【题型】解答题　【知识点】解析几何　【难度】medium
已知椭圆 \( C:\frac{x^2}{a^2}+\frac{y^2}{b^2}=1(a>b>0) \) 的离心率为 \( \frac{\sqrt{2}}{2} \)，以 \( C \) 的短轴为直径的圆与直线 \( y = ax + 6 \) 相切。直线 \( l \) 过右焦点 \( F \) 且不平行于坐标轴，\( l \) 与 \( C \) 有两交点 \( A \)，\( B \)。

(1) 求 \( C \) 的方程；

(2) 若椭圆 \( C \) 上存在点 \( P \)，使得四边形 \( OAPB \) 为平行四边形，求此时直线 \( l \) 的方程；

(3) 在 \( x \) 轴上是否存在点 \( S(s,0) \) 使得 \( \angle ASF = \angle BSF \) 恒成立？若存在，求出 \( s \) 的值；若不存在，说明理由。
【解答】
【答案】(1) \( \frac{x^2}{8}+\frac{y^2}{4}=1 \)

(2) \( x \pm \sqrt{2}y - 2 = 0 \)

(3) 存在，\( s = 4 \)

\vspace{0.5em}
【分析】(1) 由已知条件列出方程组解出 \( a^2,b^2 \) 即可求解；

(2) 设直线 \( l \) 的方程为 \( y = k(x-2)(k \neq 0) \)，与椭圆方程联立消元，设 \( A(x_1,y_1) \)，\( B(x_2,y_2) \)，\( P(x_3,y_3) \)，由四边形 \( OAPB \) 为平行四边形得 \( x_3 = x_1 + x_2 \)，\( y_3 = y_1 + y_2 \)，由韦达定理得点 \( P \) 的坐标，又点 \( P \) 在椭圆上，代入椭圆方程即可求解；

(3) 由 \( \angle ASF = \angle BSF \)，得 \( k_{AS} = -k_{BS} \)，即 \( \frac{y_1}{x_1-s} + \frac{y_2}{x_2-s} = 0 \) 化简整理有 \( 2kx_1x_2 - k(s+2)(x_1+x_2) + 4ks = 0 \)，由韦达定理即可求解。

\vspace{0.5em}
【详解】(1) 由椭圆 \( C \) 的离心率为 \( \frac{\sqrt{2}}{2} \) 得：\( e^2 = \frac{c^2}{a^2} = \frac{a^2-b^2}{a^2} = \frac{1}{2} \)，即有 \( a^2 = 2b^2 \)，

由以 \( C \) 的短轴为直径的圆与直线 \( y = ax + 6 \) 相切：\( \frac{6}{\sqrt{a^2+1}} = b \)，

联立解得 \( a^2 = 8 \)，\( b^2 = 4 \)，所以 \( C \) 的方程是 \( \frac{x^2}{8}+\frac{y^2}{4}=1 \)。

(2) 设直线 \( l \) 的方程为 \( y = k(x-2)(k \neq 0) \)，联立
\[
\begin{cases}
y = k(x-2) \\
\frac{x^2}{8}+\frac{y^2}{4}=1
\end{cases}
\]
消去 \( y \)，

\( (2k^2+1)x^2 - 8k^2x + 8k^2 - 8 = 0 \)，

则 \( \Delta = 64k^4 - 4(2k^2+1)(8k^2-8) = 32(k^2+1) > 0 \) 恒成立，

设 \( A(x_1,y_1) \)，\( B(x_2,y_2) \)，\( P(x_3,y_3) \)，由四边形 \( OAPB \) 为平行四边形，

\( x_3 = x_1 + x_2 = \frac{8k^2}{2k^2+1} \)，

\( y_3 = y_1 + y_2 = k(x_1+x_2) - 2k = \frac{-4k}{2k^2+1} \)，

\( \because \) 点 \( P \) 在椭圆上，\( \therefore \left( \frac{8k^2}{2k^2+1} \right)^2 + 2 \times \left( \frac{-4k}{2k^2+1} \right)^2 = 8 \)，解得 \( k^2 = \frac{1}{2} \)，即 \( k = \pm \frac{\sqrt{2}}{2} \)，

\( \therefore \) 当四边形 \( OAPB \) 为平行四边形时，直线 \( l \) 的方程为 \( x \pm \sqrt{2}y - 2 = 0 \)。

(3) 由 \( \angle ASF = \angle BSF \)，则 \( k_{AS} = -k_{BS} \)，即 \( \frac{y_1}{x_1-s} + \frac{y_2}{x_2-s} = 0 \)，

则 \( \frac{k(x_1-2)(x_2-s) + k(x_2-2)(x_1-s)}{(x_1-s)(x_2-s)} = 0 \)，则 \( 2kx_1x_2 - k(s+2)(x_1+x_2) + 4ks = 0 \)，

由 (2) \( x_1 + x_2 = \frac{8k^2}{2k^2+1} \)，\( x_1x_2 = \frac{8k^2-8}{2k^2+1} \)，

所以 \( 2k \cdot \frac{8k^2-8}{2k^2+1} - k(s+2) \cdot \frac{8k^2}{2k^2+1} + 4ks = 0 \)，

化简得 \( 4k(s-4) = 0 \)，又 \( k \neq 0 \)，故 \( s = 4 \)。

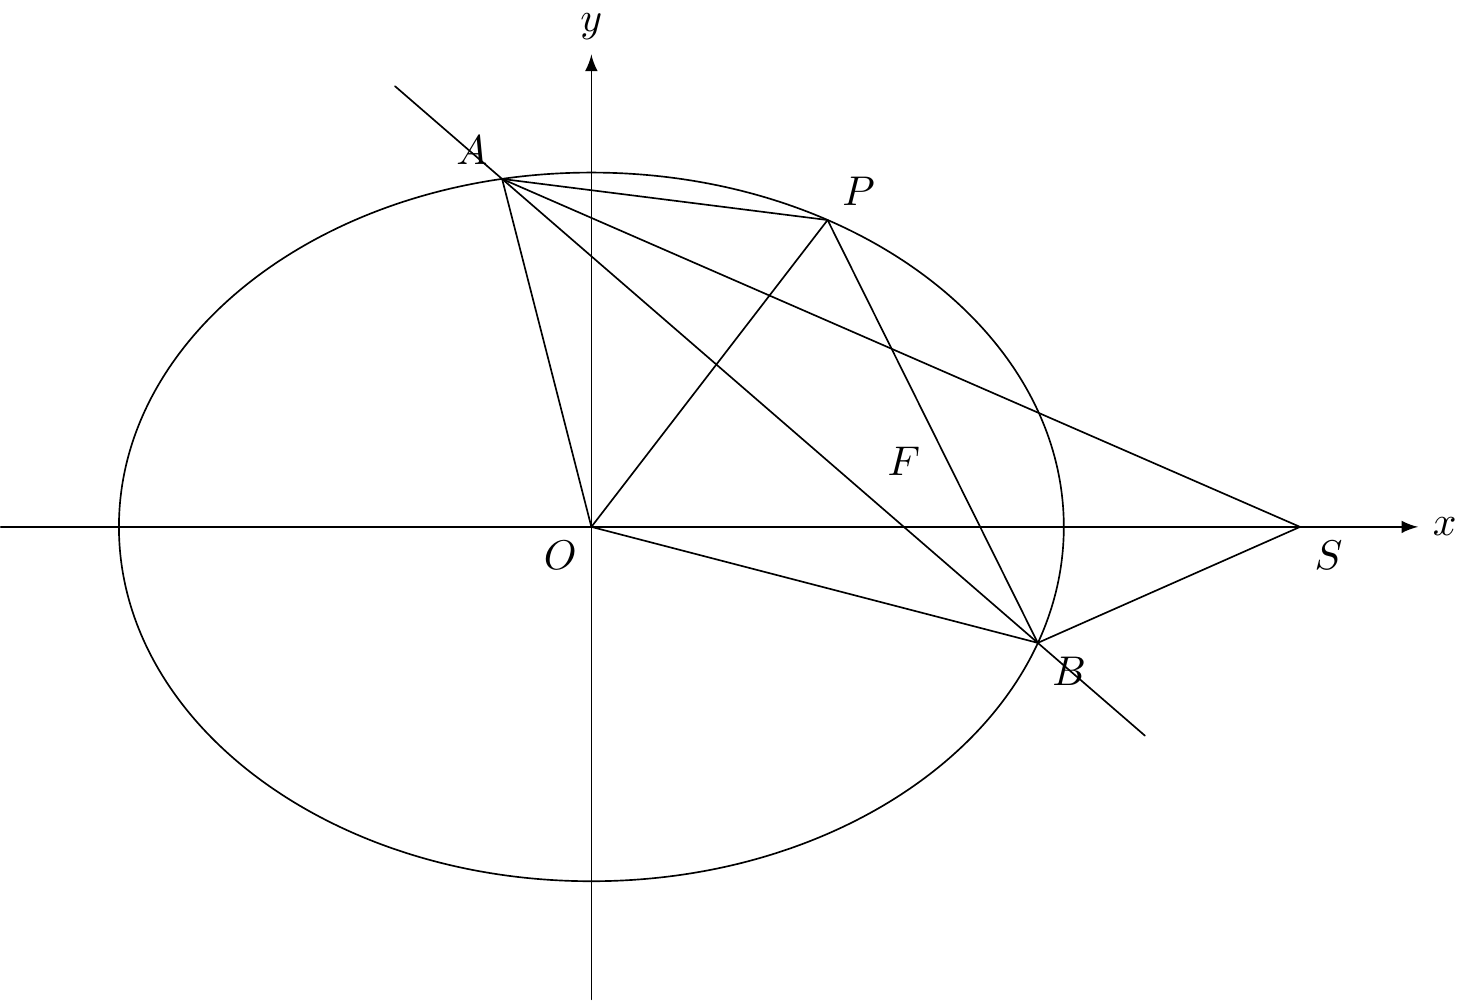